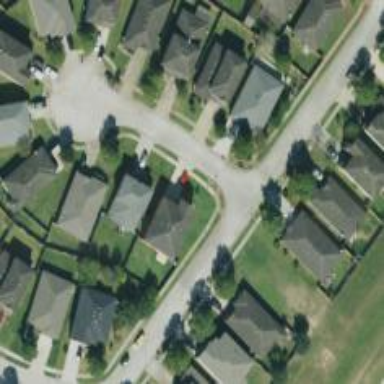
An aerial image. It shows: Residential road with separate sidewalk.